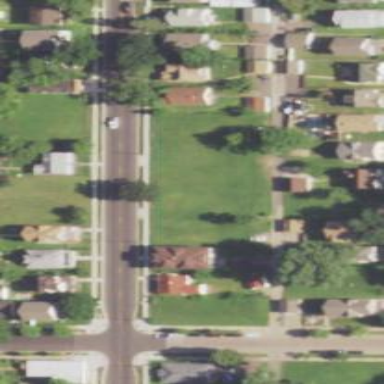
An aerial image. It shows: Sidewalk.